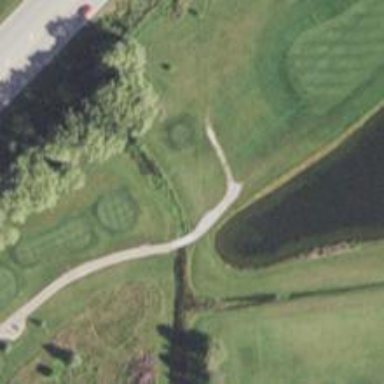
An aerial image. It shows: Path for both road and golf.